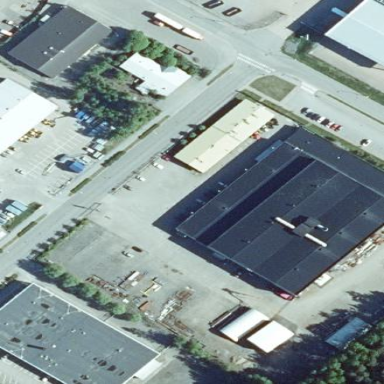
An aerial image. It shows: Building.